Field crop: maize
Growth stage: 1
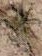
Species: salsola